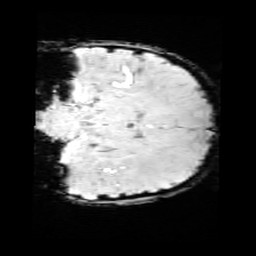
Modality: SWI
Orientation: coronal
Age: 9
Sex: male
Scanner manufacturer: siemens
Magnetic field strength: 3 T
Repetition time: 0.027 s
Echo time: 0.02 s